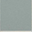
Piece: xx